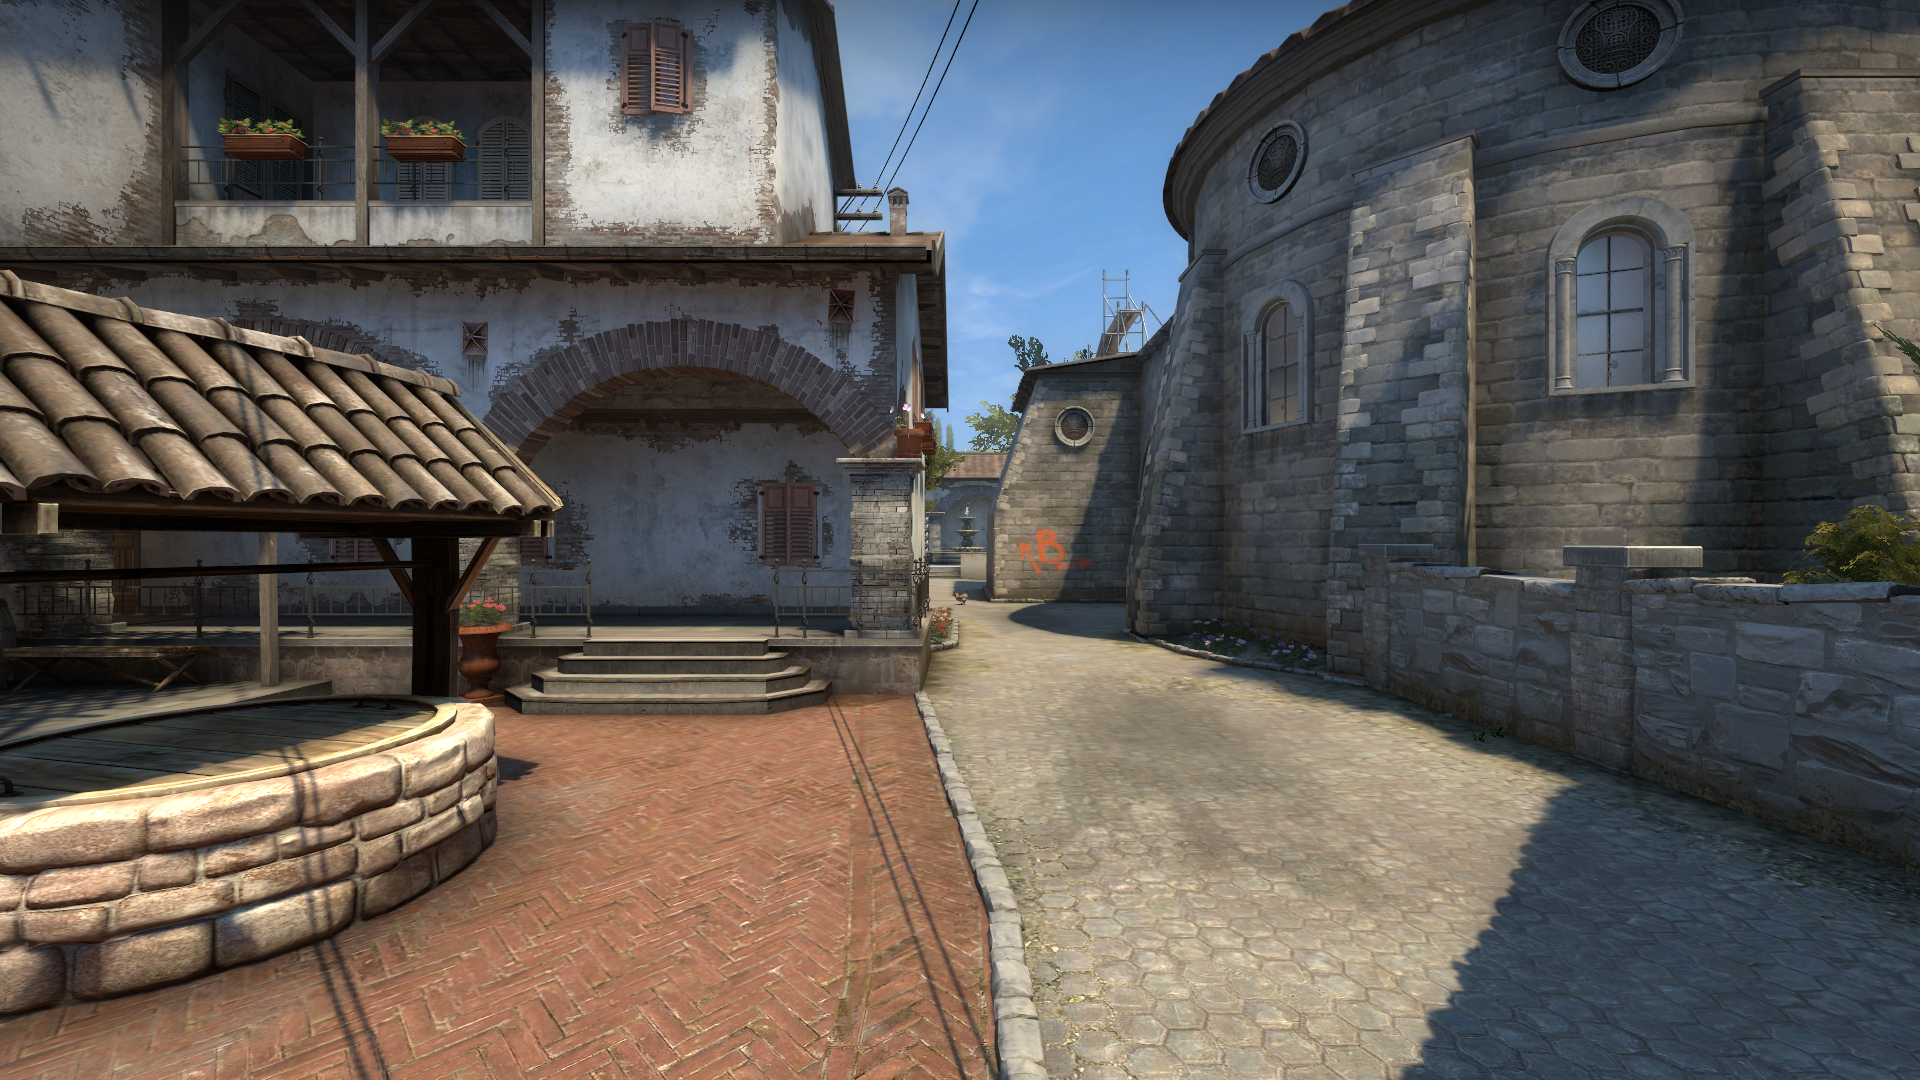
Map: de_inferno